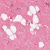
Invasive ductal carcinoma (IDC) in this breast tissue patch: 0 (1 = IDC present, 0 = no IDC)